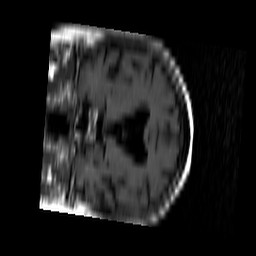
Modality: FLAIR
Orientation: coronal
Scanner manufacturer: ge
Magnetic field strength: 1.5 T
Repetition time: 2.427 s
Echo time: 0.0513 s